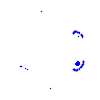
Particle: kaon